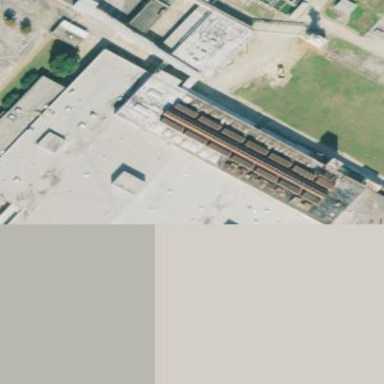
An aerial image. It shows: Manufacturing building.